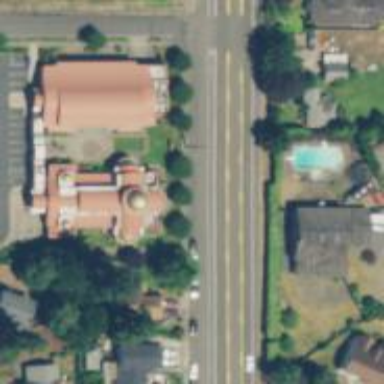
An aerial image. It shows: Tertiary road with asphalt surface and sidewalk on the left.